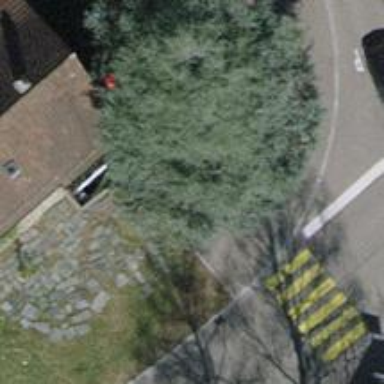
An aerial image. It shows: Kerb serving as barrier.